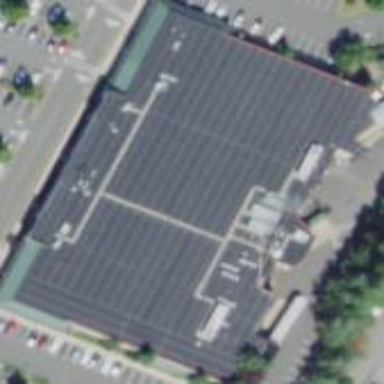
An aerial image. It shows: Retail building housing supermarket.